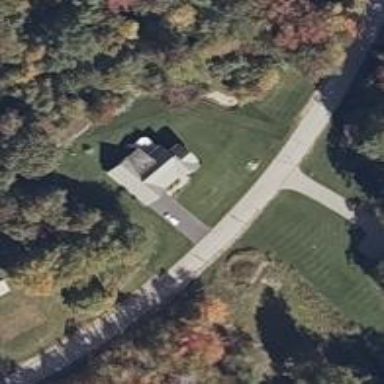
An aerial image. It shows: Driveway leading to service road.